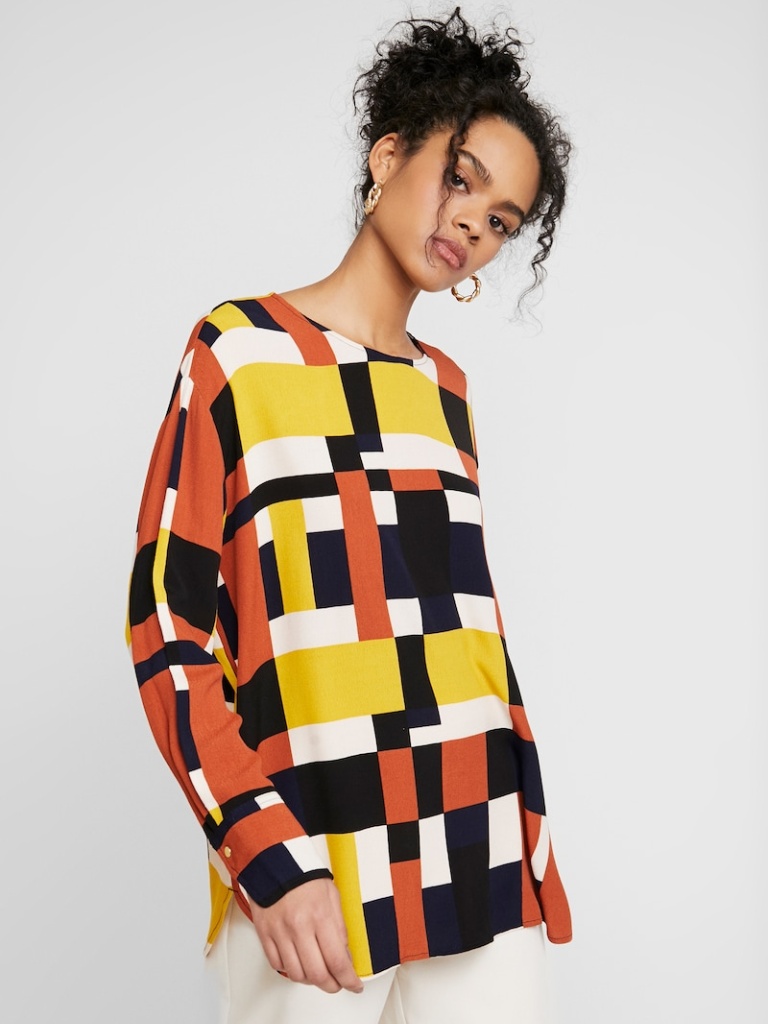
cotton loose a long-sleeved with the sleeves down hip length Untucked crew blouse